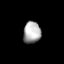
Tissue: lung
Cell type: Epithelial cells
Senescence score: 0.543
Nuclear area (px): 371
Mean DAPI intensity: 171.477